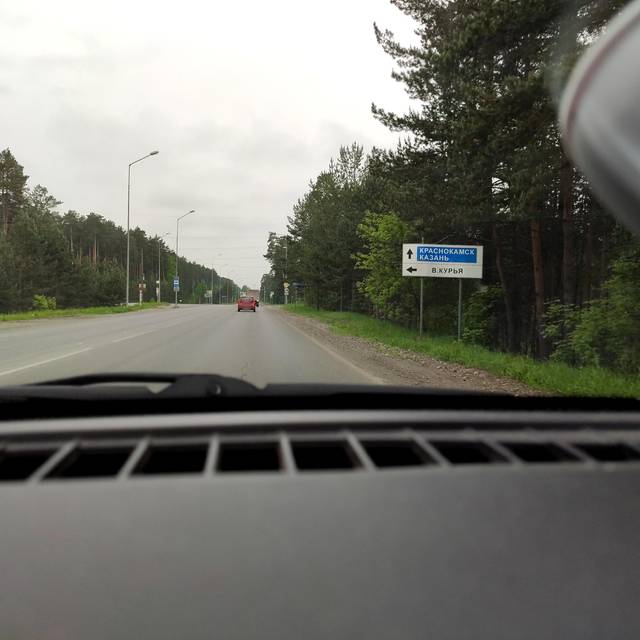
Region: Russia
Coordinates: 58.063, 56.266